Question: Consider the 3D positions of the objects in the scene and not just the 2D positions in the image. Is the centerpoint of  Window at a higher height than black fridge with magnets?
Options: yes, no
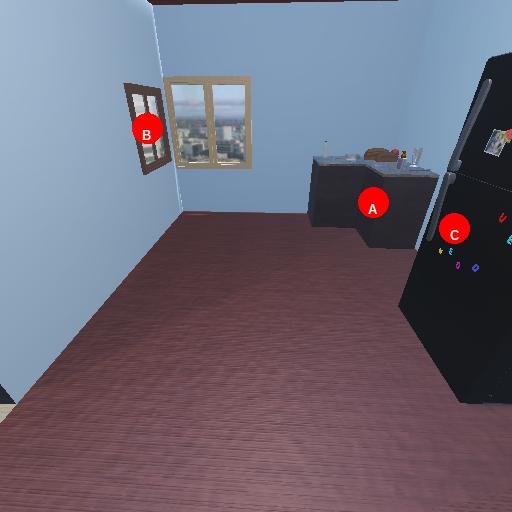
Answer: yes